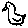
Label: bird